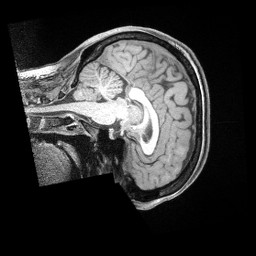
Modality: T1w
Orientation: sagittal
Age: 37
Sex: female
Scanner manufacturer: siemens
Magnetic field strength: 3 T
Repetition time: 2 s
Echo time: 0.00211 s